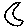
Label: moon